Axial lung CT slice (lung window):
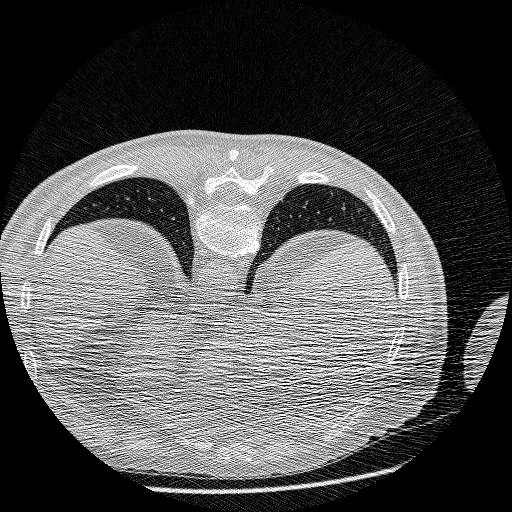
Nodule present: no